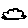
Label: cloud